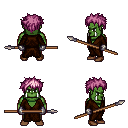
a pixel art fantasy rpg character, male body template, orc, green skin, brown robe, teal pants, pink bedhead hairstyle, metal gloves, brown shoes, spear, four views (front, back, left, right), 2x2 character sprite sheet, small pixel art, hard edges, no anti-aliasing